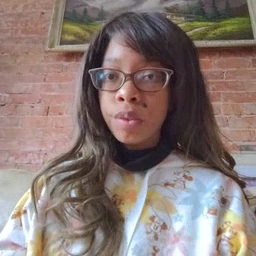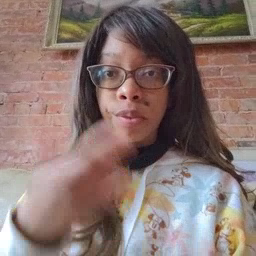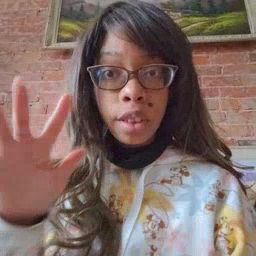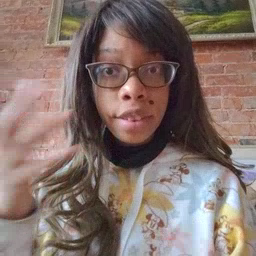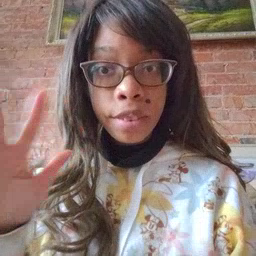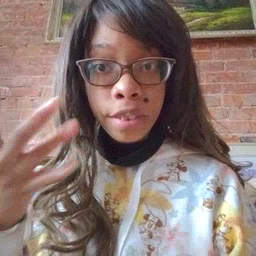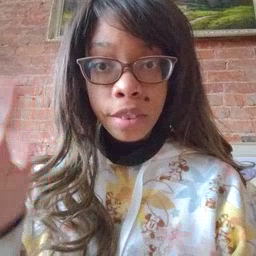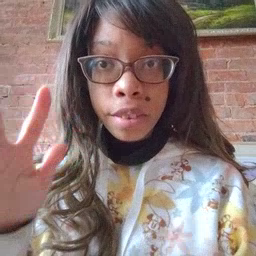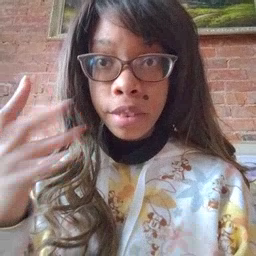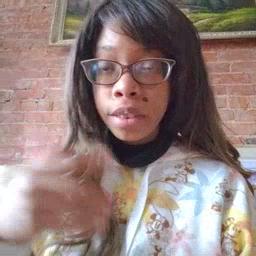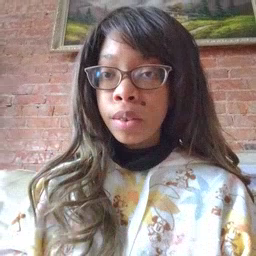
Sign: finish